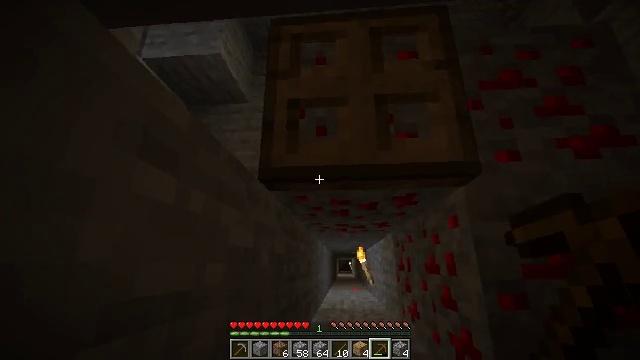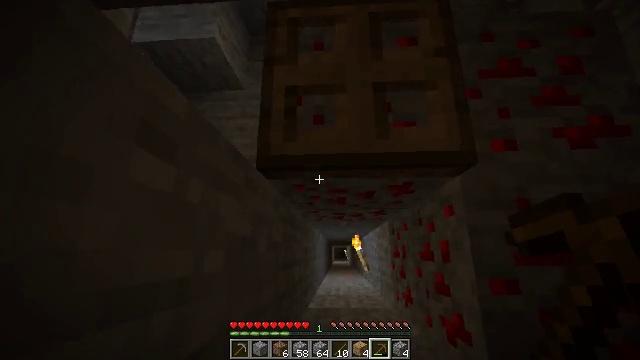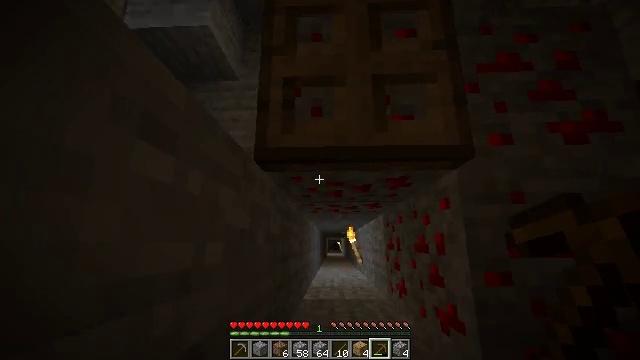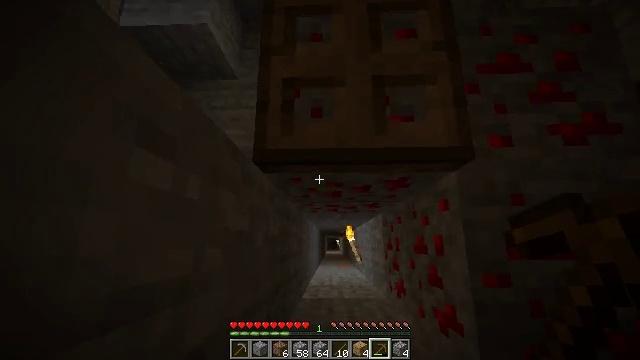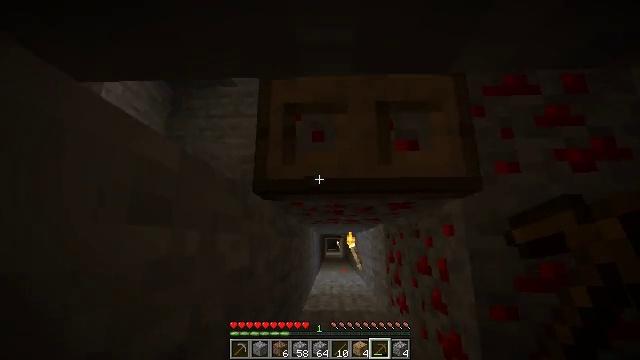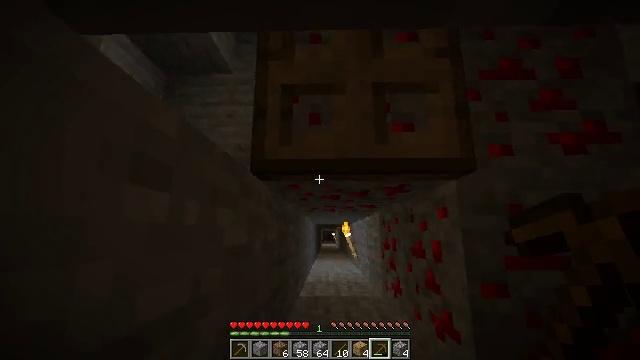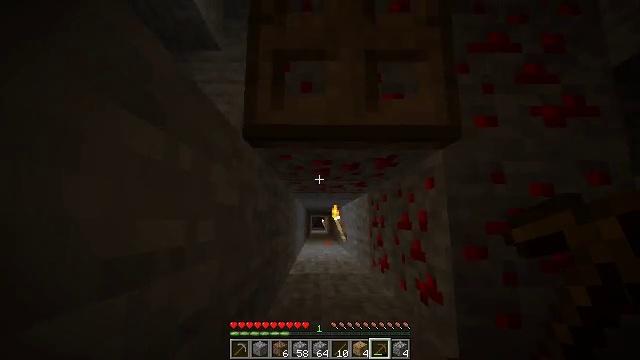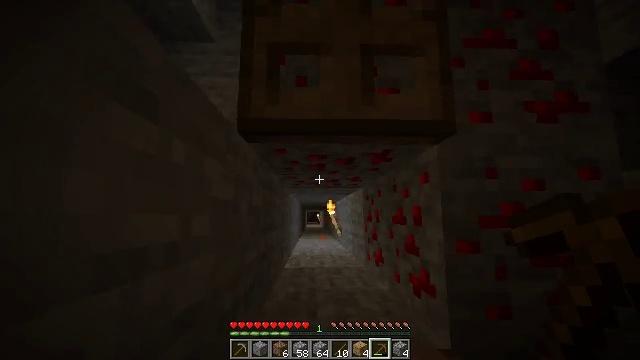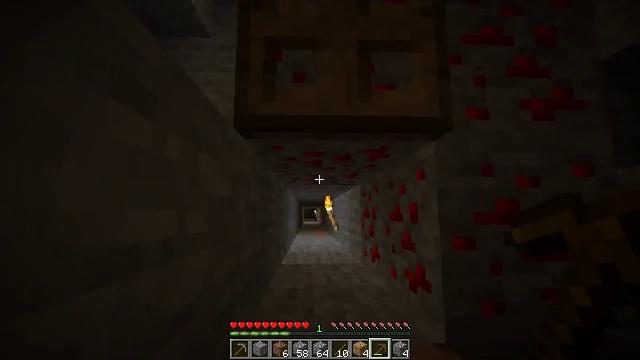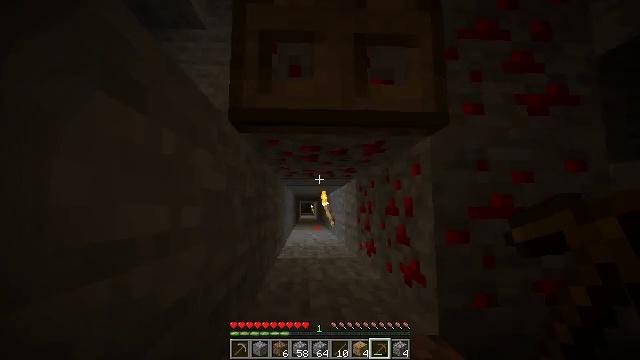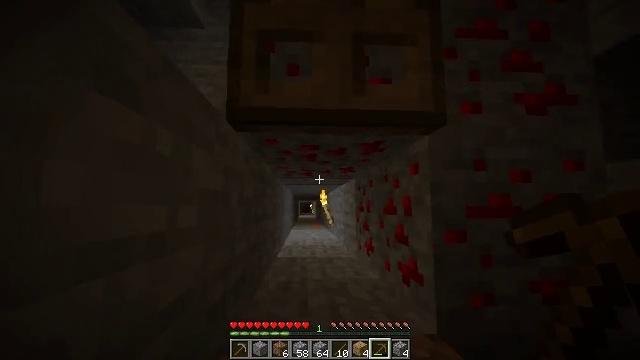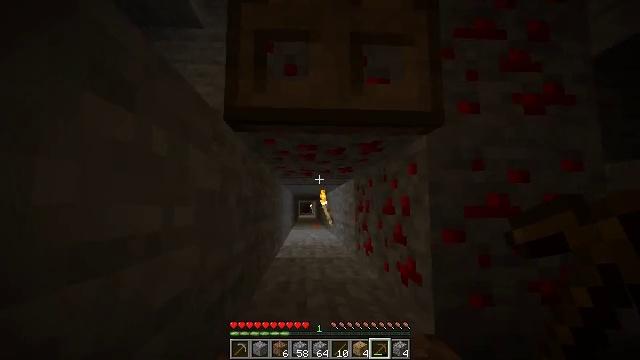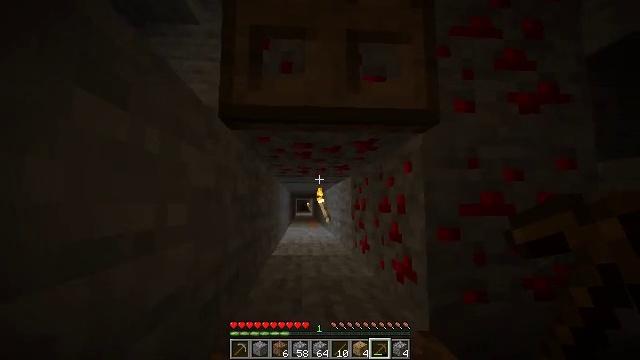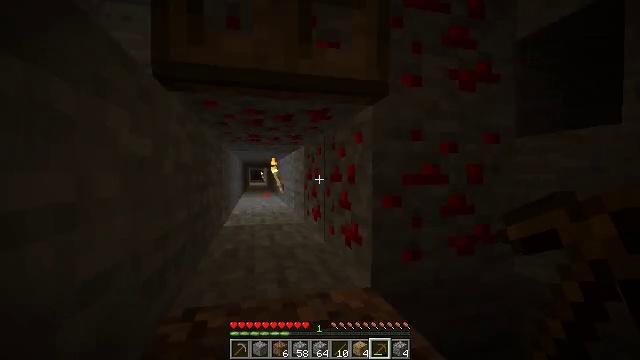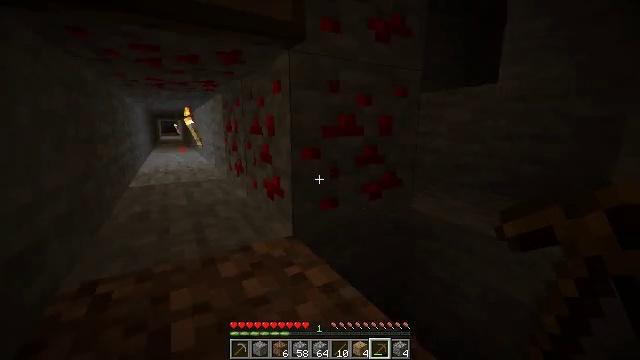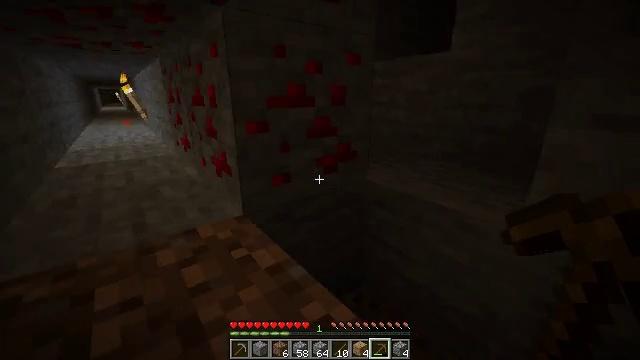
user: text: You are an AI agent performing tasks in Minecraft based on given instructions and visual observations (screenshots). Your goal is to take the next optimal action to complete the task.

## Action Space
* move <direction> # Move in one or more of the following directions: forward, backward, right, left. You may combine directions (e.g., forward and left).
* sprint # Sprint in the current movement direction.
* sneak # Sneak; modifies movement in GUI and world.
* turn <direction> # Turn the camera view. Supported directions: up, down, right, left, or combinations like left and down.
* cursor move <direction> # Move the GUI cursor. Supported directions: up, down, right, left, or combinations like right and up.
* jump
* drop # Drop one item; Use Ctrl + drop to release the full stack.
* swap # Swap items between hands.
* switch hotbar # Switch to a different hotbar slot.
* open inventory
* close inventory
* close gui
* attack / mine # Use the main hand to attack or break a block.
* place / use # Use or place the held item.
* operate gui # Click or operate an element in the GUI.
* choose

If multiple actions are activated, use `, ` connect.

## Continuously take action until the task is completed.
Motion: motion action
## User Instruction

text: Take down the wall torch for reuse.
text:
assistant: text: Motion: move forward, turn down
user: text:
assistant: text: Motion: move forward, turn right and down
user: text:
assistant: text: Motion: move forward, jump
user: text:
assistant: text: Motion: move forward, jump
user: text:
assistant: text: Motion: move forward, turn down, jump
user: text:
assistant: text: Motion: move forward, turn right and down, jump
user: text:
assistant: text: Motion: move forward, turn right and down, jump
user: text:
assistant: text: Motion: move forward
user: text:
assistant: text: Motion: move forward, turn down
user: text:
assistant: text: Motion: move forward
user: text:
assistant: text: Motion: move forward
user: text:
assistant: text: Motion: move forward
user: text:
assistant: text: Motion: move forward, turn right and down
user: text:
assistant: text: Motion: move forward, turn right and down
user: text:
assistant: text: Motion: move forward, turn right and down
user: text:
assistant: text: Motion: move forward, turn right and down
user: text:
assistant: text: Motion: move forward, turn left and down
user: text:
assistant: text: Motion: move forward, turn left and down
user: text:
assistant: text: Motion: move forward, turn down
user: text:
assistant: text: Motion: move forward and move right, turn down
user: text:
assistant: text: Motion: move forward and move right, turn down
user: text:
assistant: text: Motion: move forward and move right, turn down
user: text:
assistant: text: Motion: move forward and move right, turn down
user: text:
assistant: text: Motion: move forward and move right, turn left and down
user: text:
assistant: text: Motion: move forward, turn left
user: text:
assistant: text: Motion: move forward, turn left and down
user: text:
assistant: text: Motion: move forward, turn left and down
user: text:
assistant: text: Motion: move forward, turn left
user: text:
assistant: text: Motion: move forward, turn left
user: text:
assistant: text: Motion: move forward, turn left